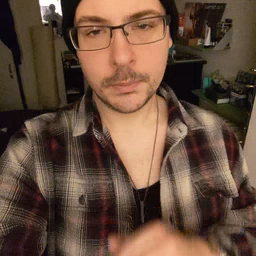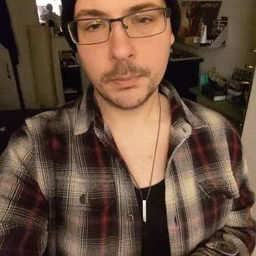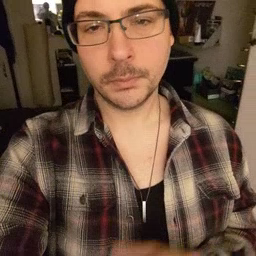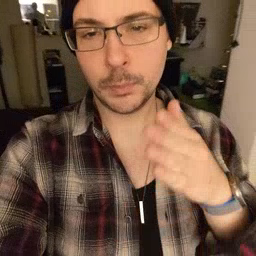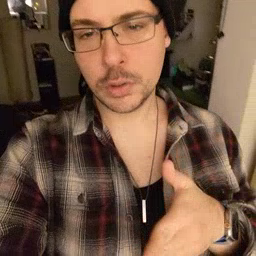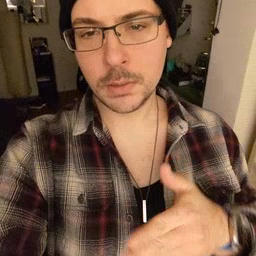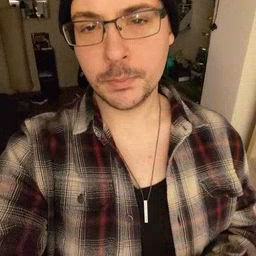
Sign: person